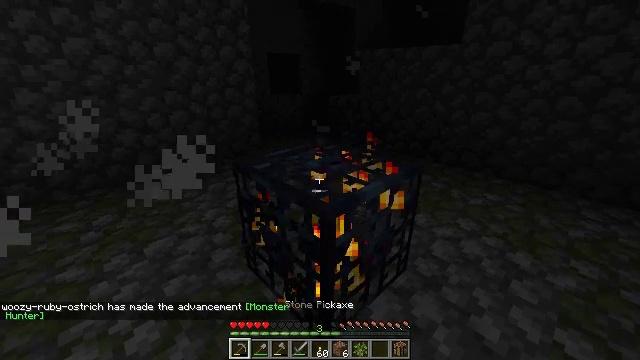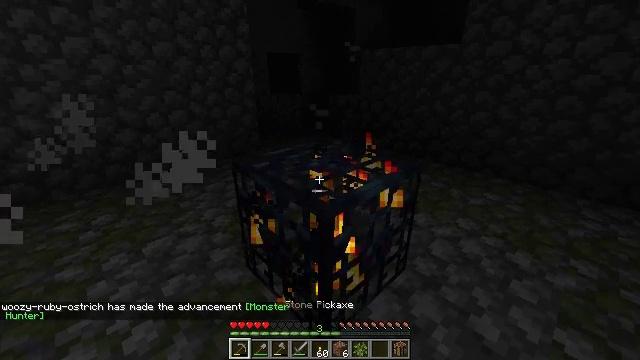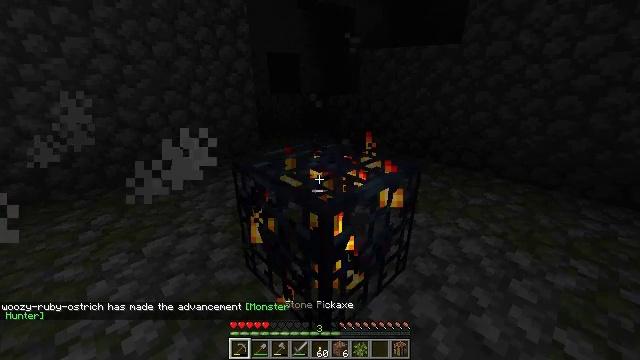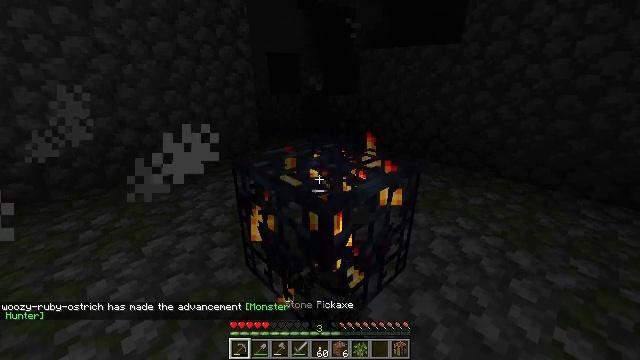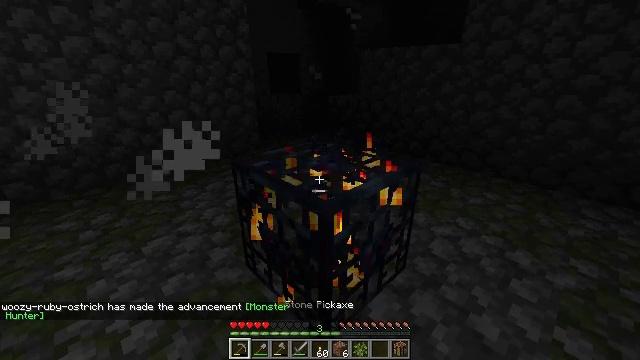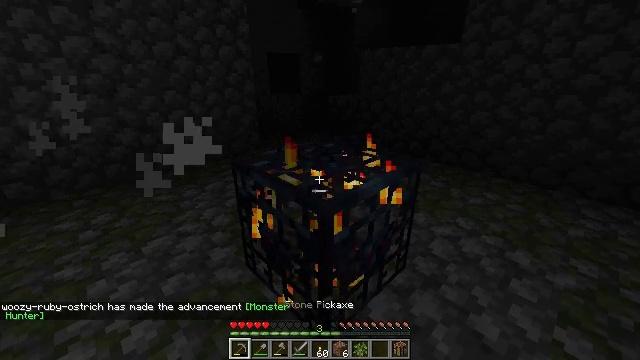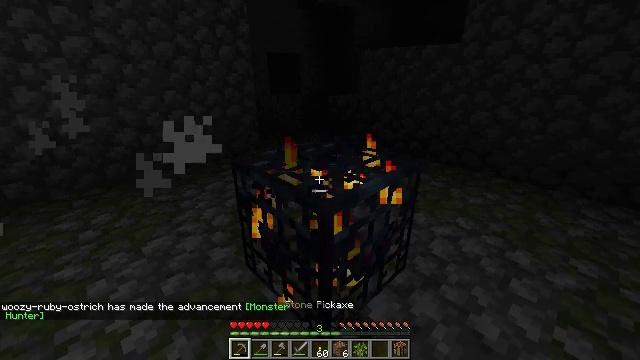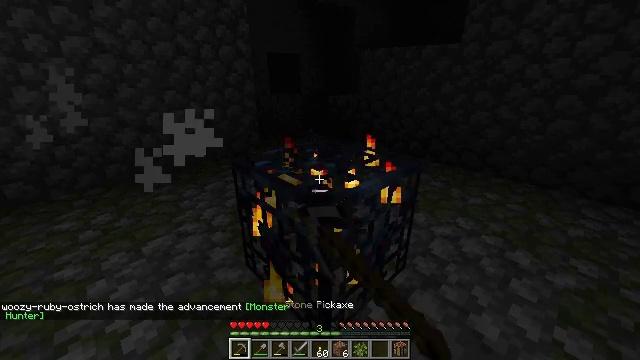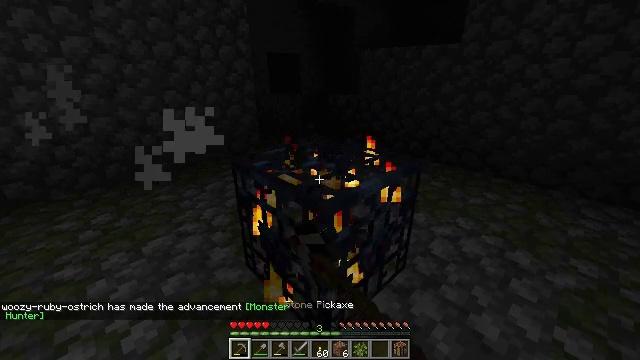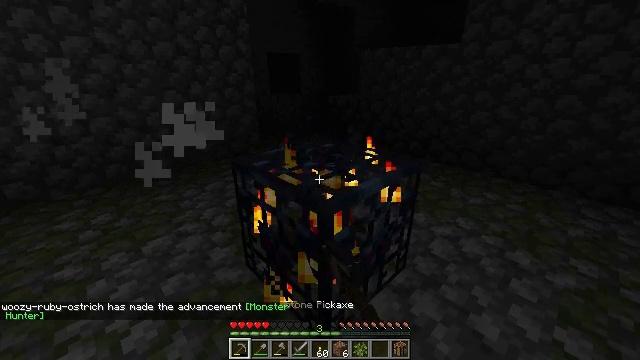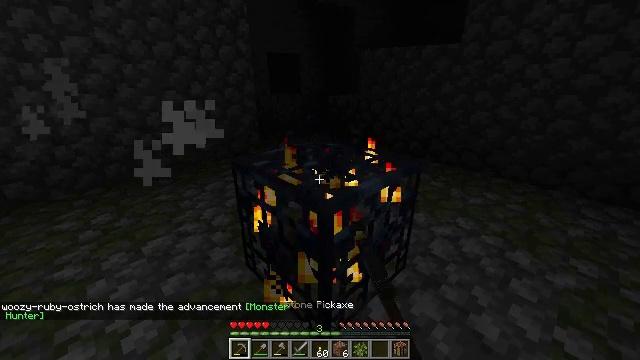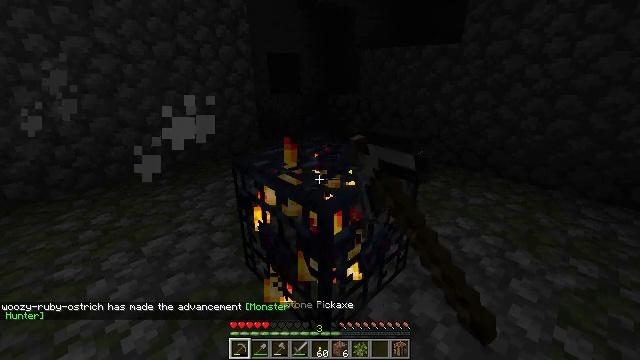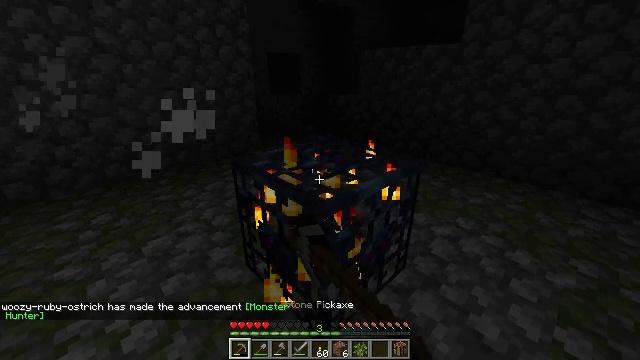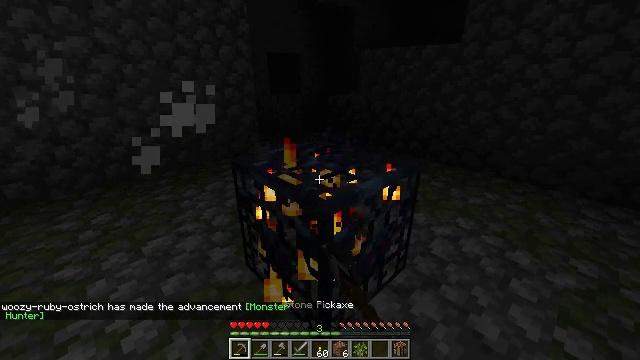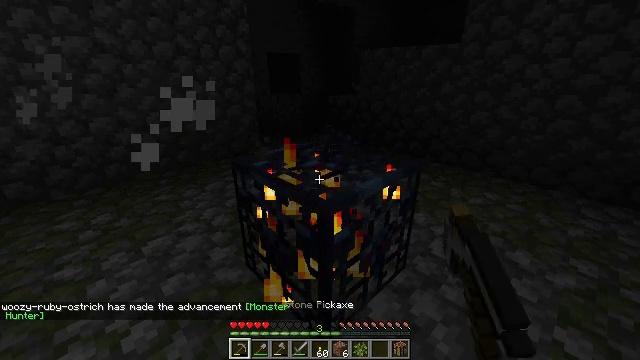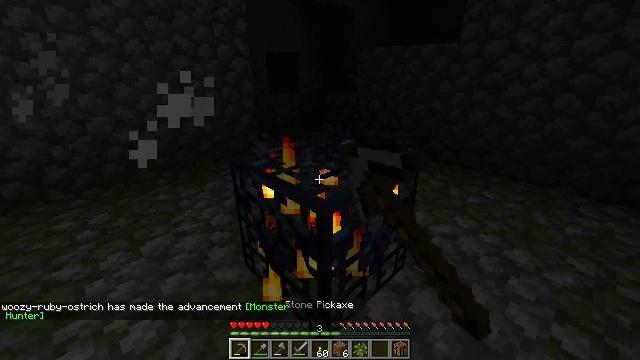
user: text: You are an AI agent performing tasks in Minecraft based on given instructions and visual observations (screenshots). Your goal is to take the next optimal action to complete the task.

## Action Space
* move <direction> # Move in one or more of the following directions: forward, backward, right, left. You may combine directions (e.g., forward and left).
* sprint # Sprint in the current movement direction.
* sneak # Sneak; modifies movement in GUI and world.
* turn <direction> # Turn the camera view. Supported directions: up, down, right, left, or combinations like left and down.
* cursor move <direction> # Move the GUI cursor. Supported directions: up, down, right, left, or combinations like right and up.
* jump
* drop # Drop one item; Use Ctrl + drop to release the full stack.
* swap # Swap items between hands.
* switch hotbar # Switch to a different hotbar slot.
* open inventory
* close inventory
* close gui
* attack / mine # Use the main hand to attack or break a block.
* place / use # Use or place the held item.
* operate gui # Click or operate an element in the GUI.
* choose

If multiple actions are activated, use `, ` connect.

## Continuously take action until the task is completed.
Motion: motion action
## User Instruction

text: Stop mobs spawning by breaking the spawner.
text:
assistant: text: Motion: attack / mine
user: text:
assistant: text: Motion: attack / mine
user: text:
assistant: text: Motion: attack / mine
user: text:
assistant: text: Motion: attack / mine
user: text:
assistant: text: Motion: attack / mine
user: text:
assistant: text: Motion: attack / mine
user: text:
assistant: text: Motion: attack / mine
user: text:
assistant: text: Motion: attack / mine
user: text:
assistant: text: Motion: attack / mine
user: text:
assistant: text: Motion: attack / mine
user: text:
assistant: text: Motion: attack / mine
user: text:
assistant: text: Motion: attack / mine
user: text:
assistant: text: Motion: attack / mine
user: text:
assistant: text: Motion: attack / mine
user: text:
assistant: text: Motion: attack / mine
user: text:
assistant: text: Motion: attack / mine
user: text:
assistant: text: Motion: attack / mine
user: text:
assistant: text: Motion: attack / mine
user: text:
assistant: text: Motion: attack / mine
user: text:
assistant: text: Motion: attack / mine
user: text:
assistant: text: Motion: attack / mine
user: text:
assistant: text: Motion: attack / mine
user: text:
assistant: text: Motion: attack / mine
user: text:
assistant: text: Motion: attack / mine
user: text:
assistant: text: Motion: attack / mine
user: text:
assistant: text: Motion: attack / mine
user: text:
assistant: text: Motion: attack / mine
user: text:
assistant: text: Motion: attack / mine
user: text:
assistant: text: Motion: attack / mine
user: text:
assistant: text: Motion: attack / mine